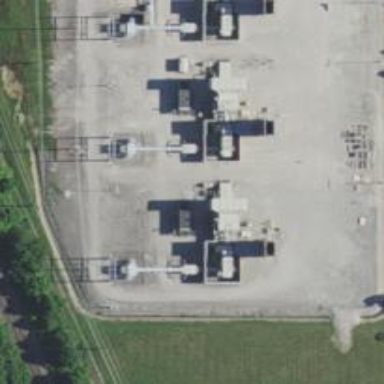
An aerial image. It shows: Gas turbine generator powered by gas.